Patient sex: F
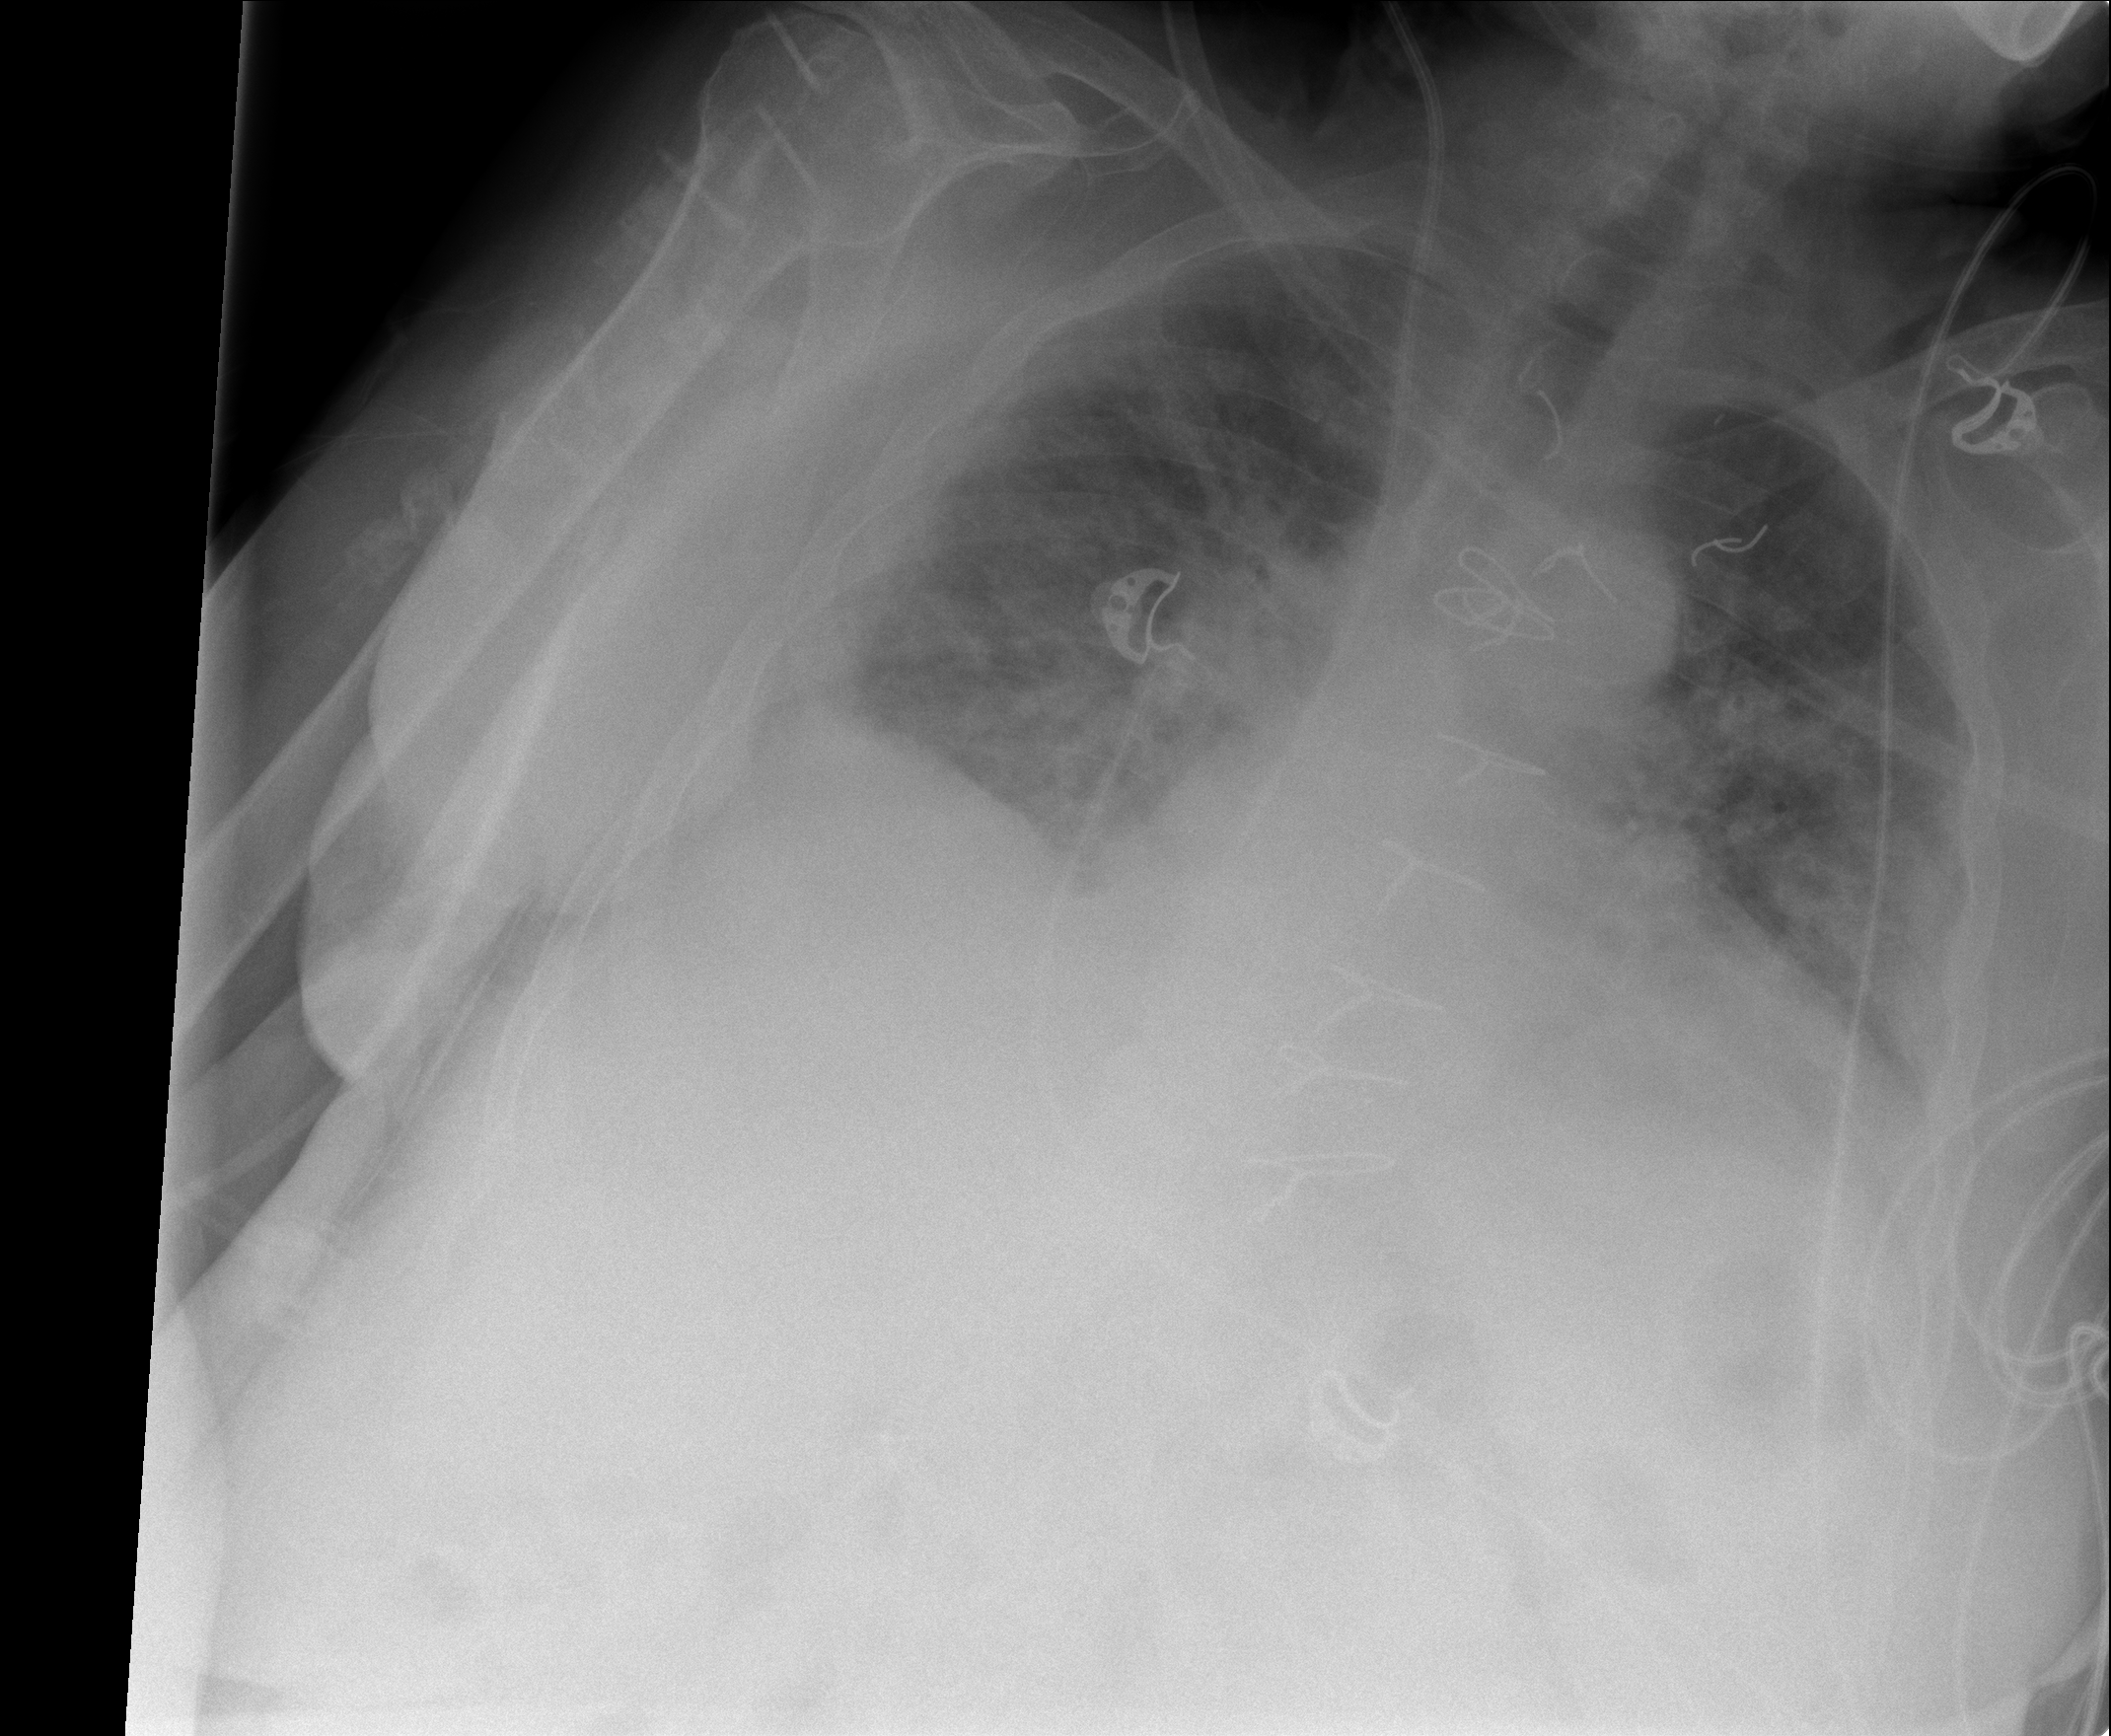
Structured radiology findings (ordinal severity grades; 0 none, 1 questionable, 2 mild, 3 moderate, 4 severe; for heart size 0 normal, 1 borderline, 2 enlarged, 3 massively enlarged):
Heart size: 2
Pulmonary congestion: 3
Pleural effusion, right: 3
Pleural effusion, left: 2
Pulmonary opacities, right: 4
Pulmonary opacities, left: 3
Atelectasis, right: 3
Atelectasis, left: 3